Field crop: maize
Growth stage: 2
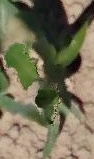
Species: maize